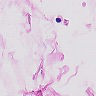
Metastatic tissue present: no